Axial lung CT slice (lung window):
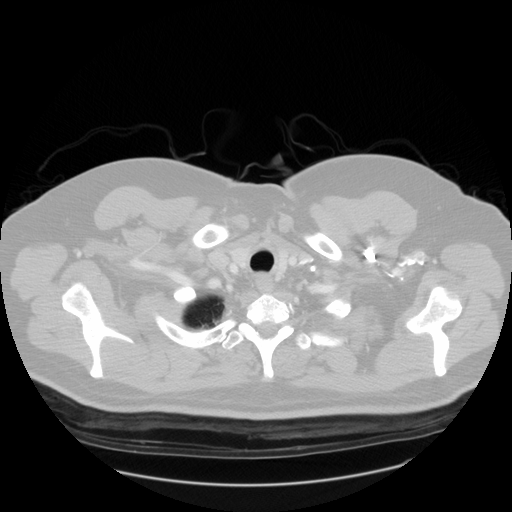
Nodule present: no